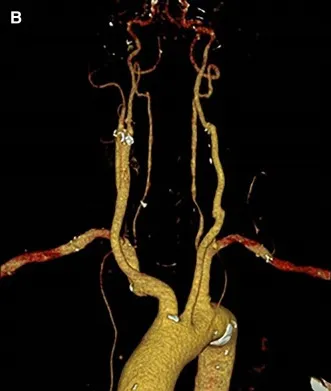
(A,B) 1-year CT scan showing good patency of the graft without imaging of cerebral ischemia.
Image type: radiology (ct)